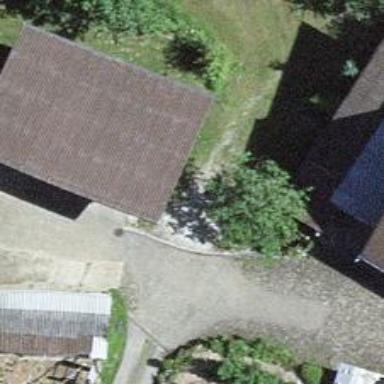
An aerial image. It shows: Shed.